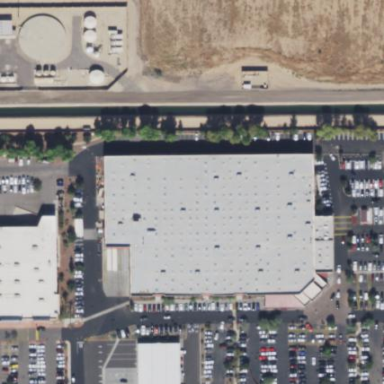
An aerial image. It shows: Wholesale shop within building.